Question: I am coverting my app from webforms to mvc, at the moment i am at a design issue (well i just dont know how to do it in mvc).
Basically my model would be something like this:
'''
public class DamagedItem
{
public Int32 LoanId {get;set;}
public String IdentityCode {get;set;}
public virtual ICollection<DamagedItems> DamagedItems {get;set;}
}
'''
In my controller i would like to do:
'''
public ActionResult Add(DamagedItem damagedItem)
{
//Do update logic here
}
'''
Then in my view i can add to the ICollection as needed.
But, i can't do this because if i try and access the ICollection from my controller it is null.
Here is an image of when i want to do:

I just dont know how to lay it out in my view, how to i add such items to my ICollection, update the view then when i need to save i have access to what i have added from my controller?
Thanks,
Nick
Edit:
---
I was thinking of using a partial in the view and doing all the logic for the bottom half using ajax and storing it in a session variable, but i would prefer NOT to make it reliant on ajax.
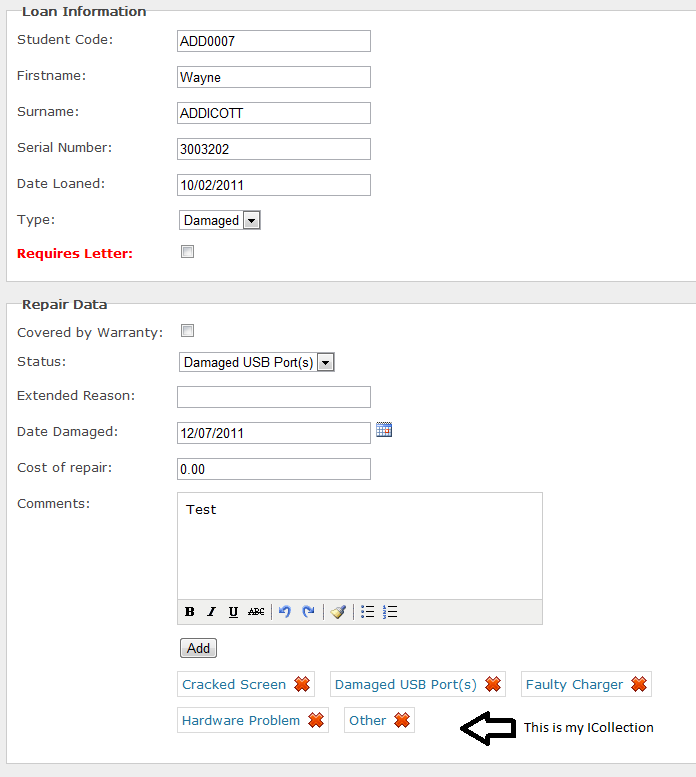
Answer: It is better to separate: you shoud have 2 actions, which produce 2 view.
You should have LoadInformationModel classe:
'''
public class LoadInformationModel
{
public string StudentCode { get; set; }
public string FirstName { get; set; }
// etc..
public ICollection<Damage> Type { get; set; }
}
'''
corresponding action
'''
[HttpGet]
public ActionResult LoanInformation(int id)
{
var loanInfo = // get data by given id..
var model = new LoadInformationModel {
StudentCode = loanInfo.StudentCode,
// etc
Type = new List<Damage> { new Damage { Value = "Damaged"}, new Damage { Value = "Damaged Again" }
}
return View(model);
}
'''
As well as RepairDataModel class
public class RepairDataModel
{
public bool CoveredByWarranty { get; set; }
public ICollection Status { get; set; }
}
And corresponding action
'''
[HttpGet]
public ActionResult Repair(int id)
{
// logic
return View(model);
}
'''
Your task is to create Post handler, that would save data to DB then form submitted
'''
[HttpPost]
public ActionResult(RepairDataModel model)
{
// save to db
return View();
}
'''
The view returned by Index() method, could be created like
'''
@Html.RenderAction("LoanInformation")
@Html.RenderAction("Repair")
'''
The rest depends on your desing and imagination. I hope that would give you direction.